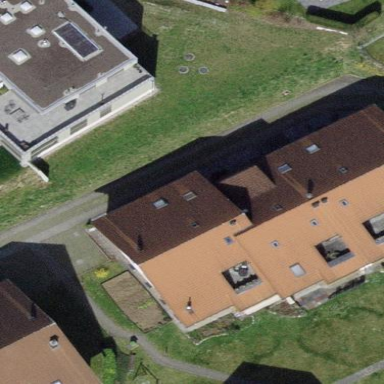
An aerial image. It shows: Image showing building with apartments.